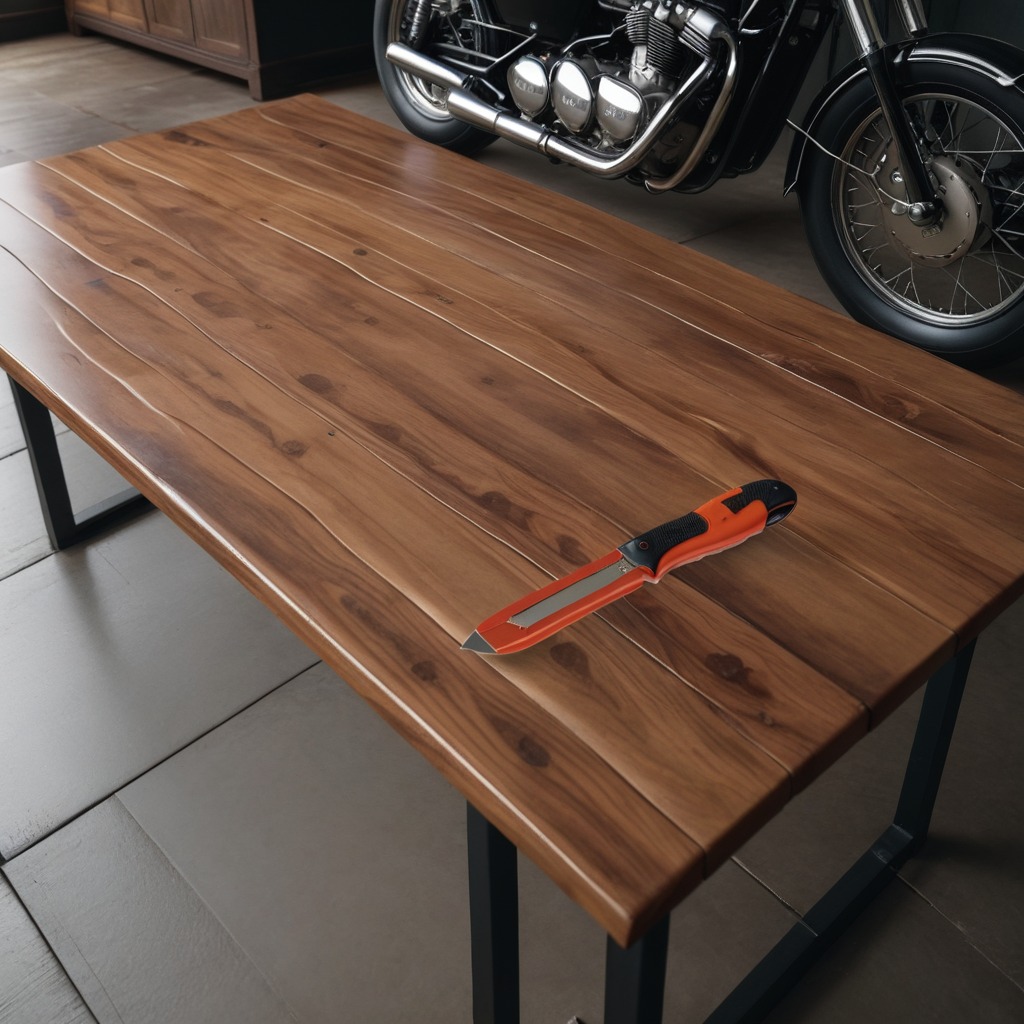
A utility knife is lying on the wooden table in the garage.